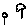
Label: flower